Question: I am going to make a sidebar like Google+ or Facebook sidebar.
sidebar is 'position:fixed; left:0; top:0; bottom:0; width: 250px' and has:
A header with 50px height
A footer with 50px height.
A content with dynamic height based on browser height.

any help?
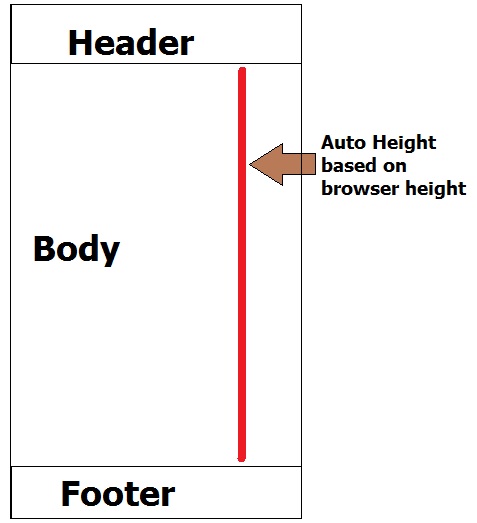
Answer: You can simply position the body of the sidebar absolutely within its containing parent. Since the header and footer are sticky (I presume) and are of fixed height, you can use:
'''
#sidebar-content {
position: absolute;
top: 50px;
bottom: 50px;
left: 0;
right: 0;
/* or width: 100%; if you don't want to use the left/right positions */
}
'''
You can see a proof-of-concept fiddle here: <URL>
If you're feeling adventurous, you can set the sidebar content height using 'calc(100vh - 100px);', but <URL>